Question: I am taking an algorithms course and in my course slides, there is an example of insertion into a red-black tree:

My question is, why don't we let "2" be a leaf node here? It looks like if we let it be a leaf node, then no condition of a red black tree is violated. What am I missing here?
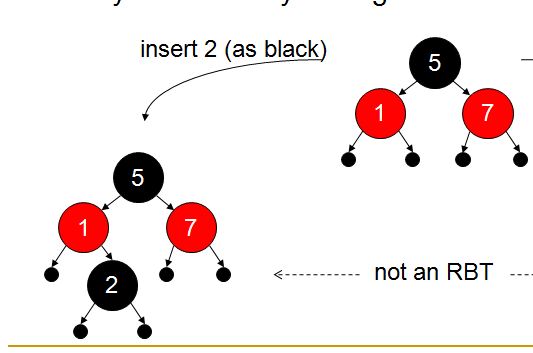
Answer: All the leaves of a Red Black tree have to be 'NIL'
Check property <URL>